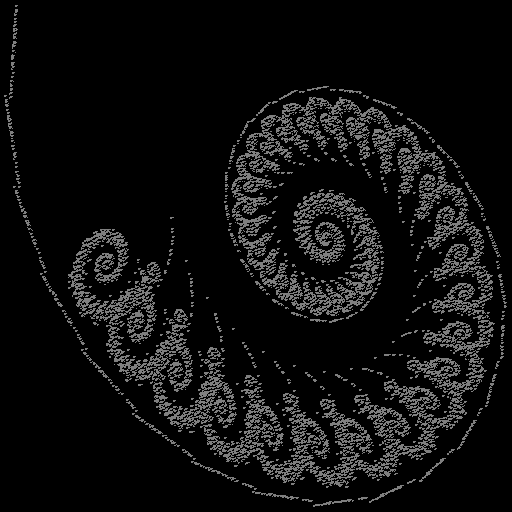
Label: sunflower